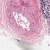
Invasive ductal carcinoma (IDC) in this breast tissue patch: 1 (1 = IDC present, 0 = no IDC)